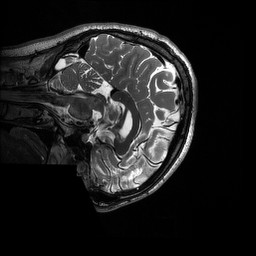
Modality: T2w
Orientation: sagittal
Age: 22
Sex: male